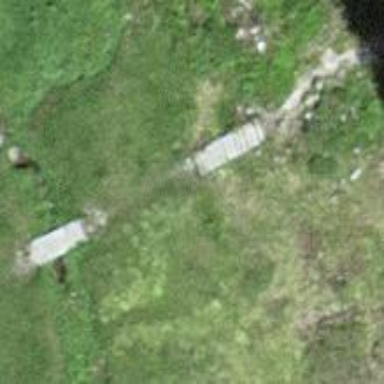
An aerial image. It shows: Path on bridge.